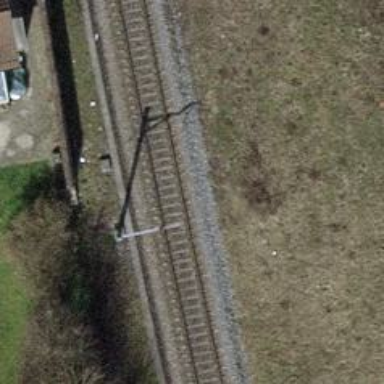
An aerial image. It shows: Railway track with contact lines for electrification.